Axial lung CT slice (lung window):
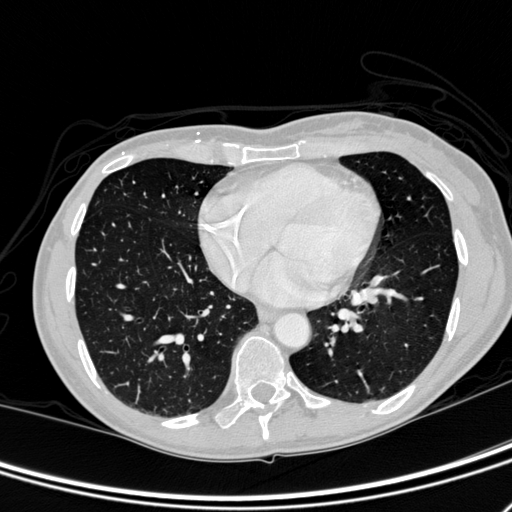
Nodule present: no